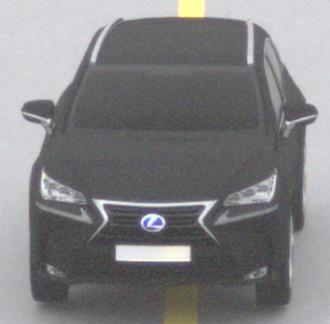
Make: Lexus
Model: NX 300h
Detailed model: NX (AZ1)
Model produced from: 2017/11
Model produced until: 2018/08
Doors: 5
Color: black
Road condition: dry road
Daytime: midday
Contrast: low contrast